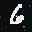
Label: 6